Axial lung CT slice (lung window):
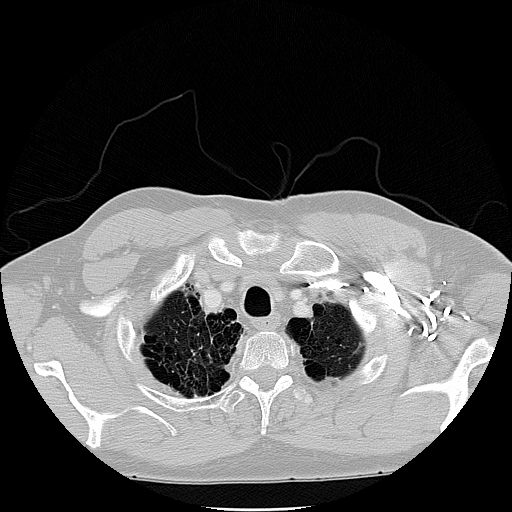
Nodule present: no